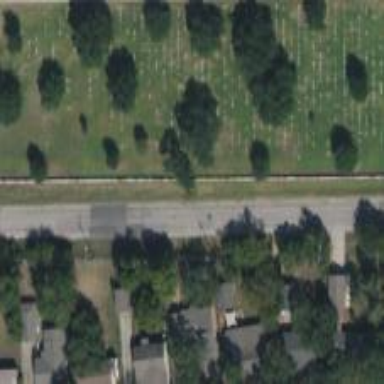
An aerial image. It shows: Graveyard.